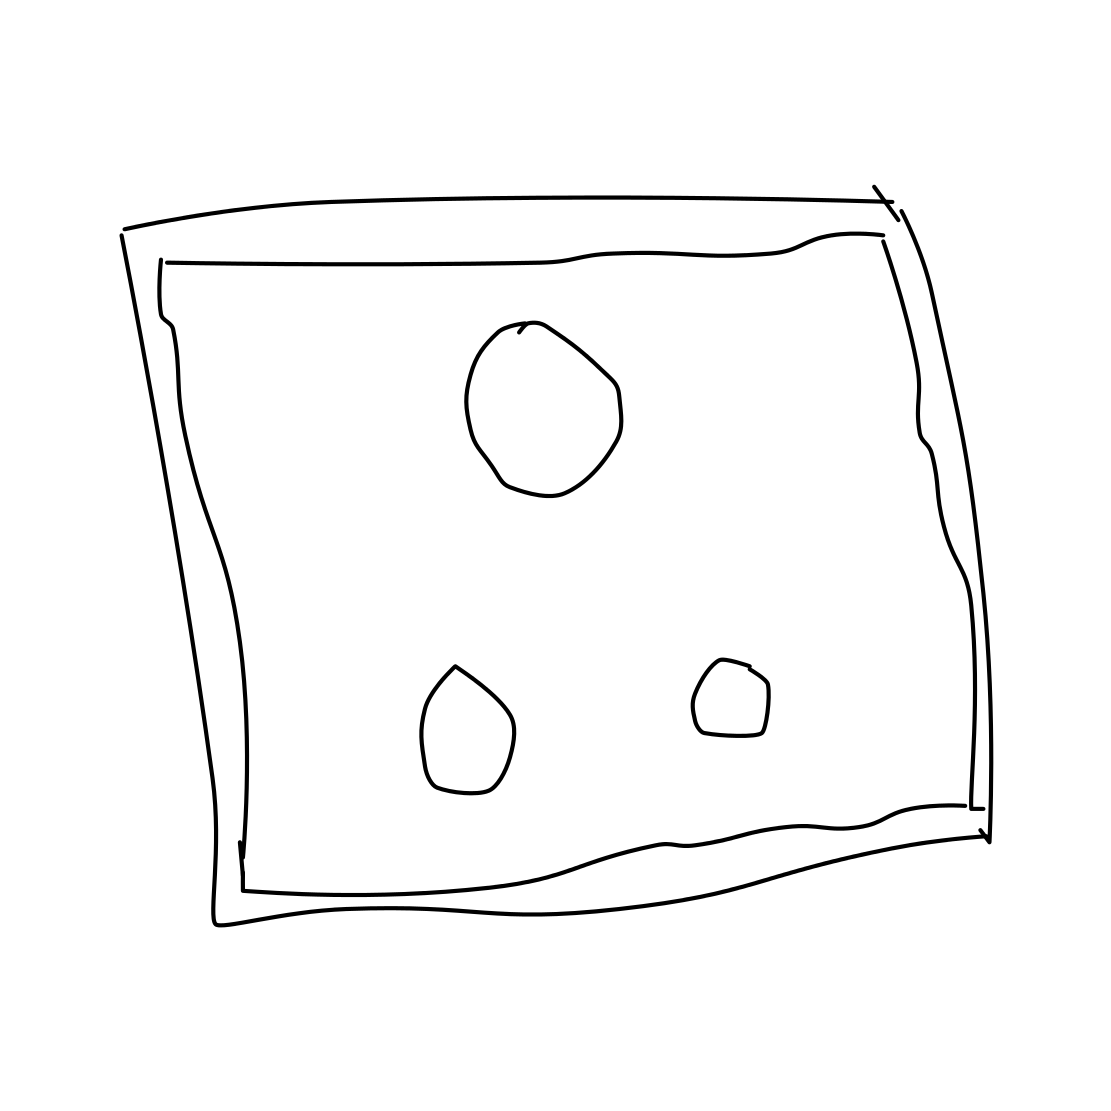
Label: power outlet